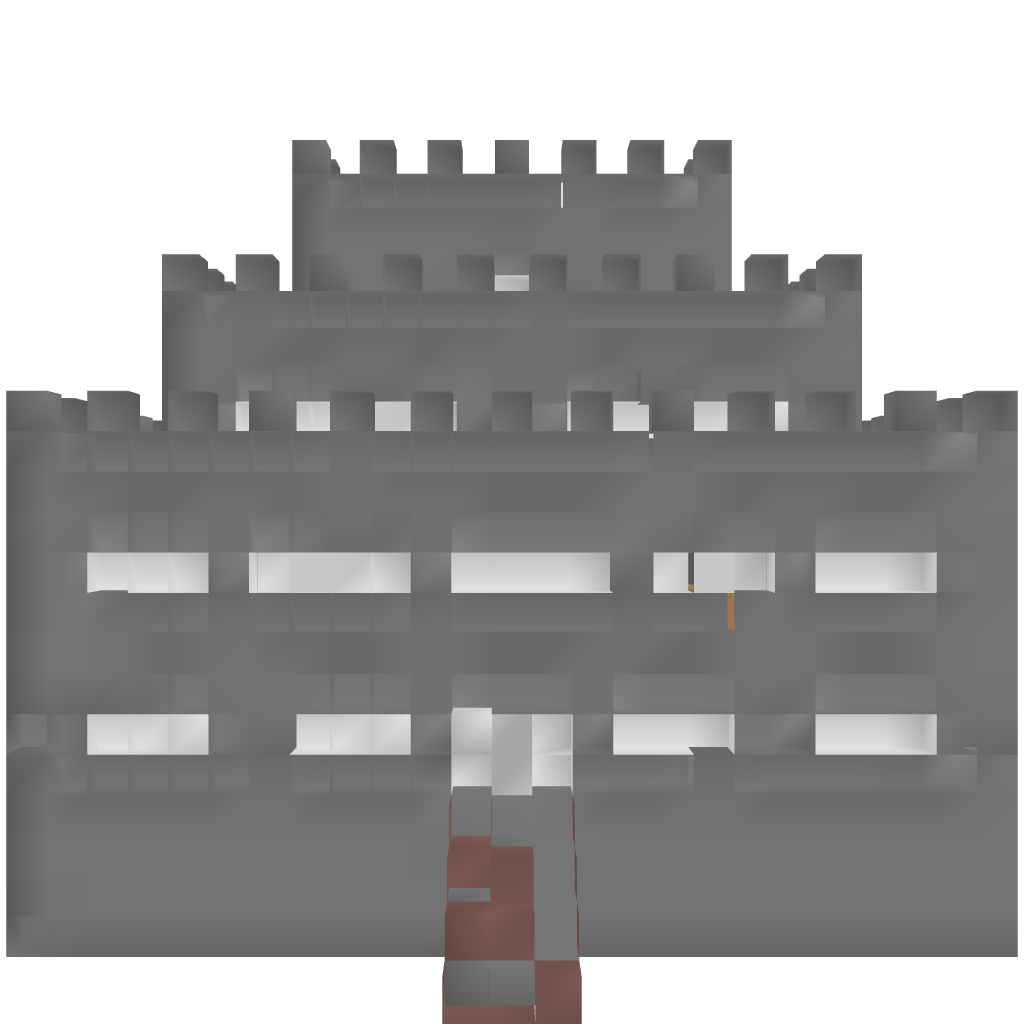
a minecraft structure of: Brick Fortress bad low quality